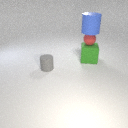
small red rubber sphere below large blue rubber cylinder